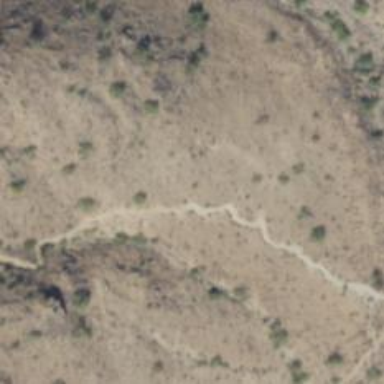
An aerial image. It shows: Hiking trail path.